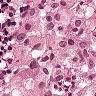
Metastatic tissue present: yes